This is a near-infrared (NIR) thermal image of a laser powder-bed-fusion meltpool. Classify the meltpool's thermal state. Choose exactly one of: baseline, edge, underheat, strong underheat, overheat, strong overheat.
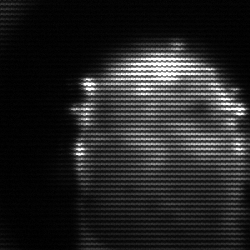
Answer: baseline